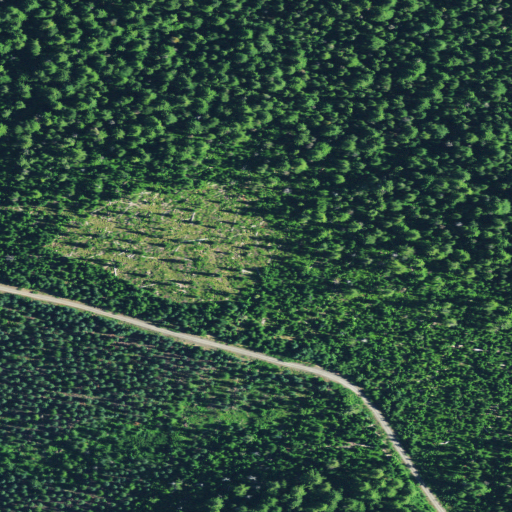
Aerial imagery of plain(s) in Oregon named Lost Creek Meadow containing evergreen forest and shrub